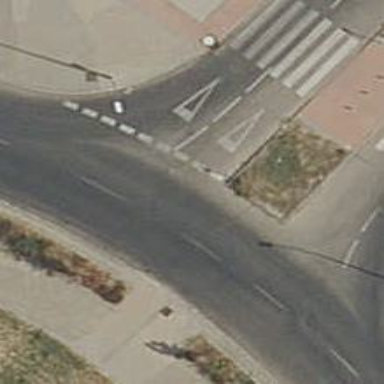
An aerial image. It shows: Road with "give way" sign.